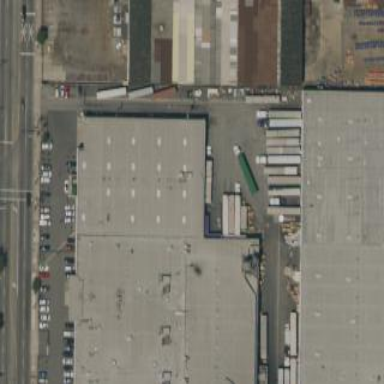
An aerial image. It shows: Warehouse building.